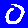
Digit: 0